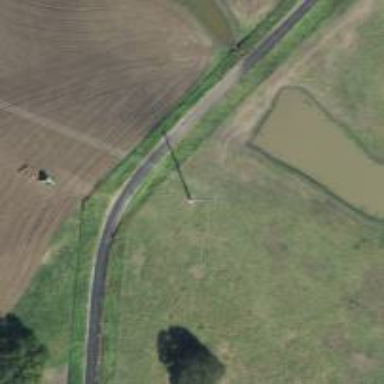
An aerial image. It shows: Power pole.